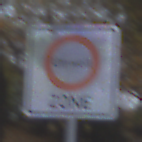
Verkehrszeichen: BeginnUmweltzone
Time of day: MorningAfternoon
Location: Outdoor (Urban)
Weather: Overcast
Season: NotSpecified
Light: Natural